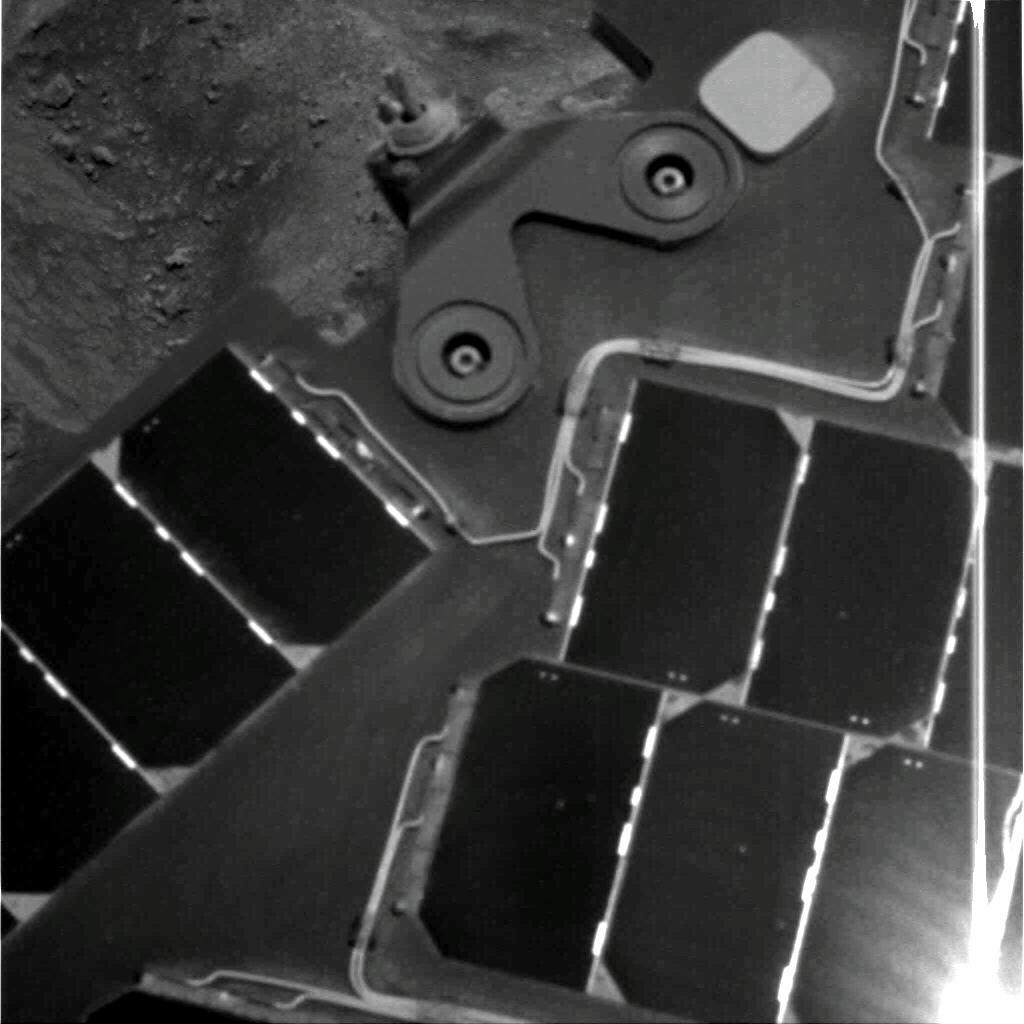
Terrain classes present: Background, Gravel / Sand / Soil